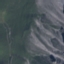
Land use / land cover: HerbaceousVegetation